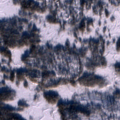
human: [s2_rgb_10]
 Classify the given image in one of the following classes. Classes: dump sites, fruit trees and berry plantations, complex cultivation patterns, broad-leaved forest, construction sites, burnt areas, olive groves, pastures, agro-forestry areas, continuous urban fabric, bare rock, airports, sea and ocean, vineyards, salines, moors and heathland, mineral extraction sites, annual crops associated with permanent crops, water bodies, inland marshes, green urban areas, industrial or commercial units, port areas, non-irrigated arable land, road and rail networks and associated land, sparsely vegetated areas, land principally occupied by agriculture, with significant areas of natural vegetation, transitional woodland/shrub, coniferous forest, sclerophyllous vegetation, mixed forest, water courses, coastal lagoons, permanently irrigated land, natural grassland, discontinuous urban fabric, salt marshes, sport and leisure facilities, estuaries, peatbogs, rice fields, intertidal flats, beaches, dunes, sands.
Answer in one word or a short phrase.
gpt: coniferous forest, mixed forest, transitional woodland/shrub, peatbogs